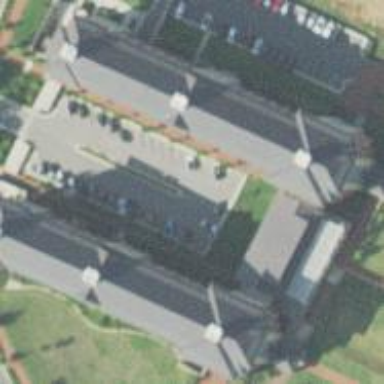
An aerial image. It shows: Dormitory building.